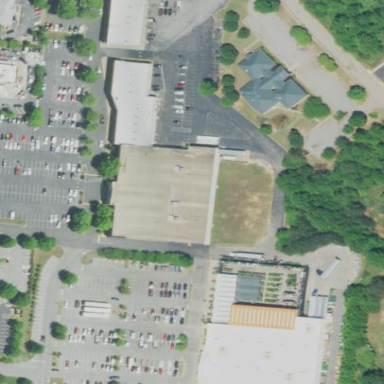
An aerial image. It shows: Retail building.